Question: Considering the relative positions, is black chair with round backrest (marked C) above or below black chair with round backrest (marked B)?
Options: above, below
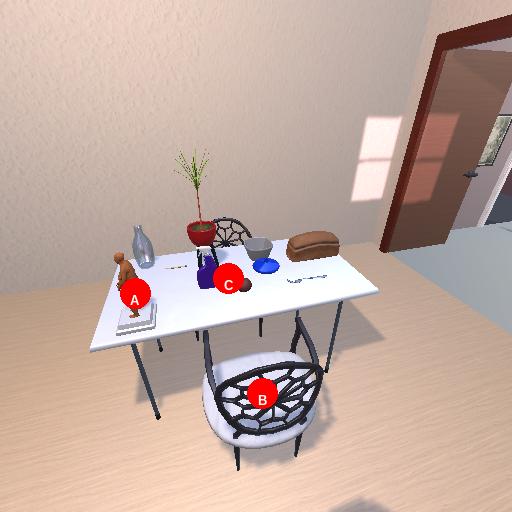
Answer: above